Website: walmart
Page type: account-selection
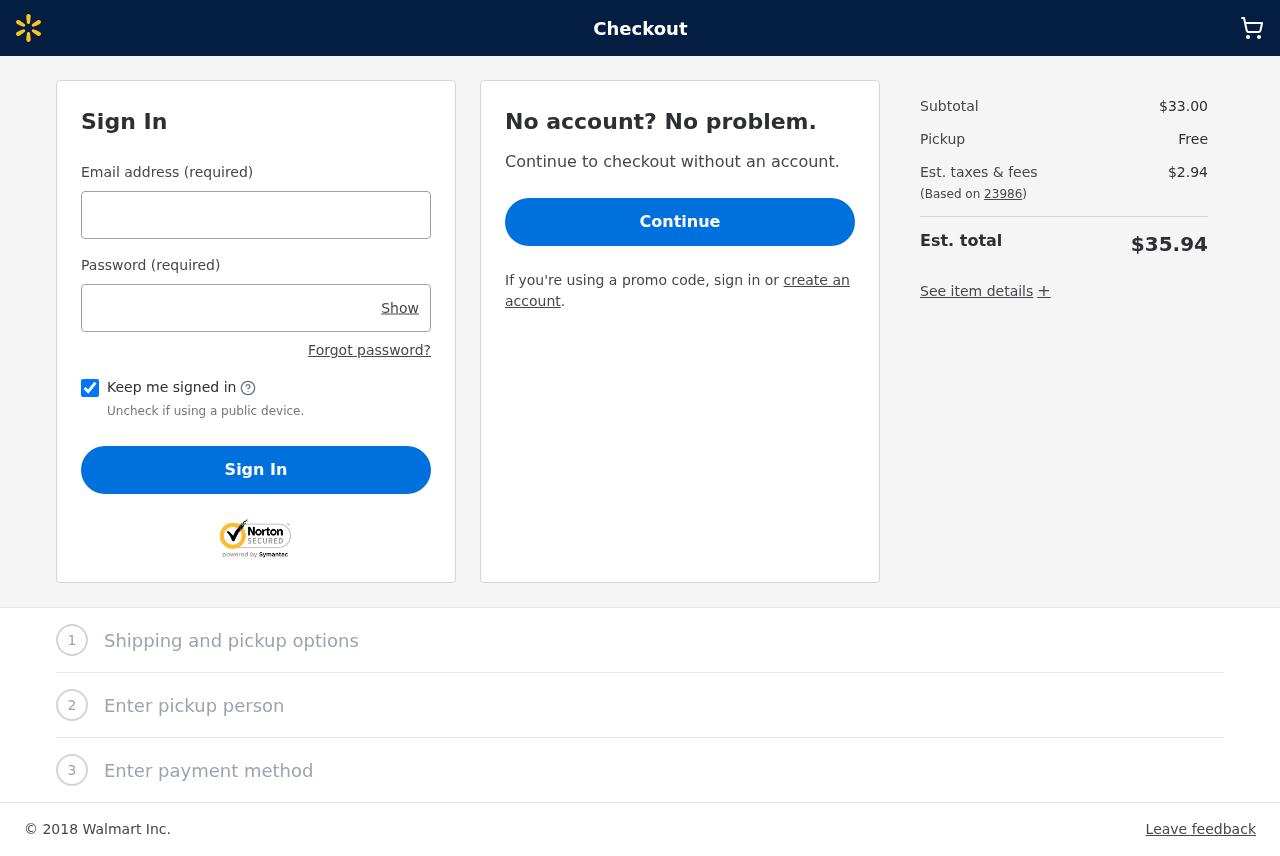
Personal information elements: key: PII_LOGIN_USERNAME
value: shannonvalencia55
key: PII_POSTCODE
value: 23986
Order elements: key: ORDER_SUBTOTAL
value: $33.00
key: ORDER_TAX
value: $2.94
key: ORDER_TOTAL
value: $35.94